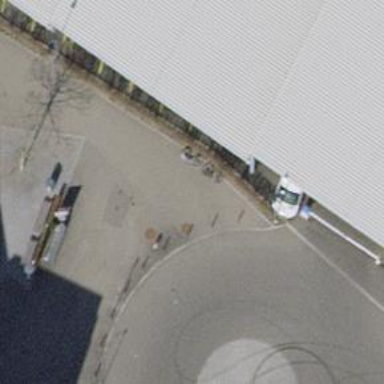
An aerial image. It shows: Bollard.